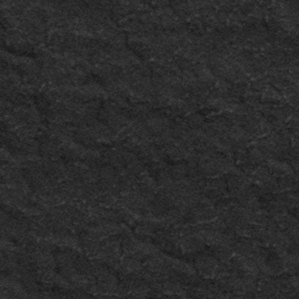
Label: frost